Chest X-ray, PA view. Patient: 59 years old, sex M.
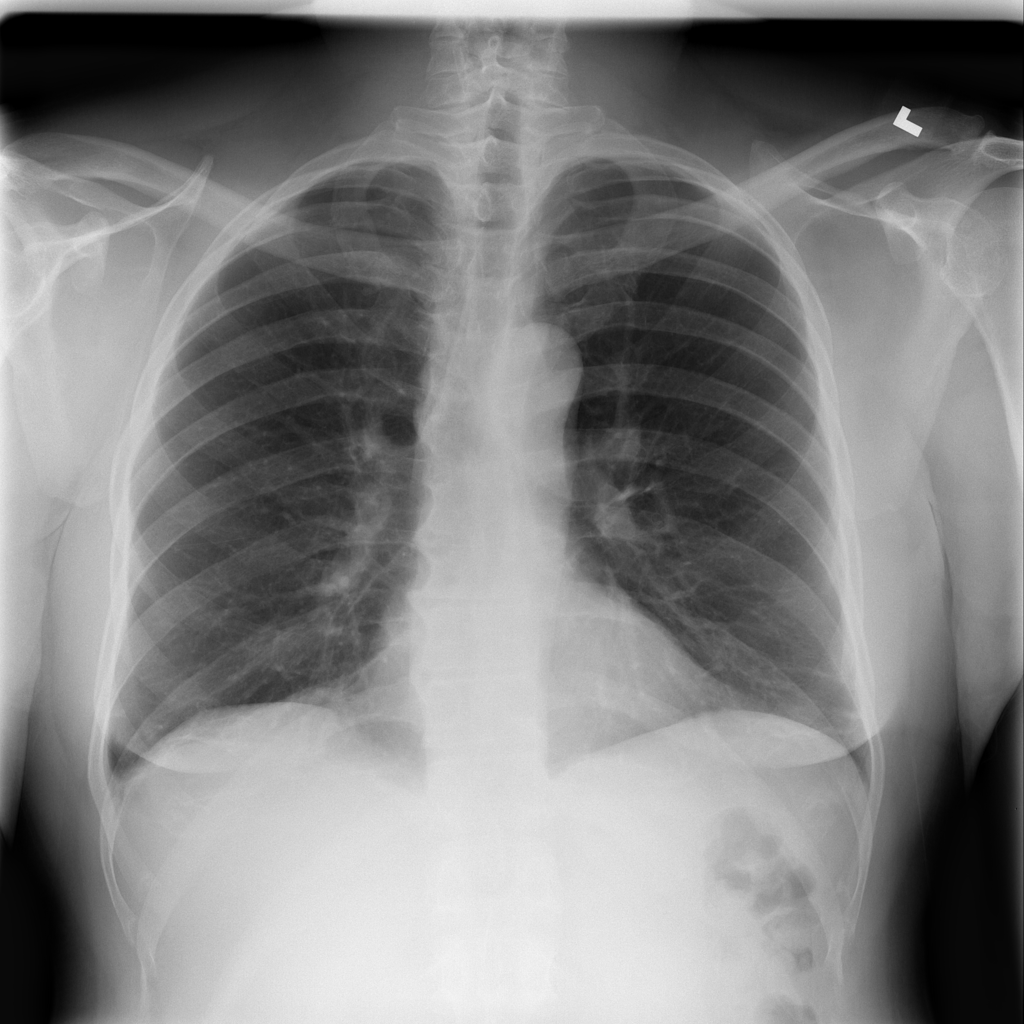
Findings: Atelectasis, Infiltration